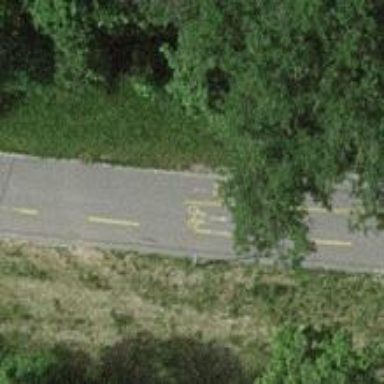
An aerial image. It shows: Asphalt road designated as cycleway. Both the cycleway and the footway have asphalt surfaces.